Question: I came across this UI in the Geico app. How is this "grouped" UITextField style achieved (Street, City, State)? Is it just done by explicitly restyling 3 UITextField elements or is there a control I am missing to handle this?

Note: I am using MonoTouch.
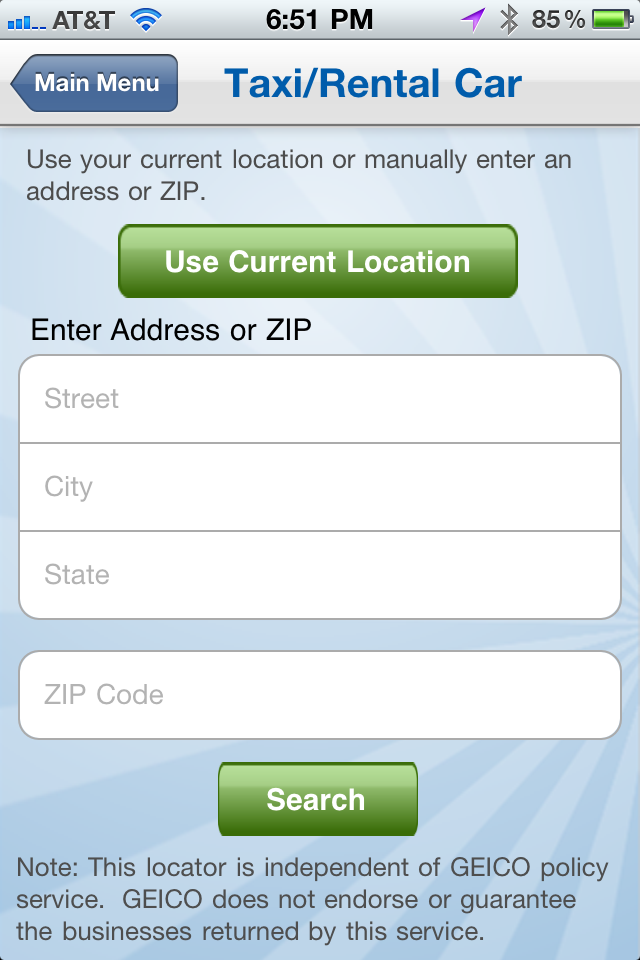
Answer: I think its done using the UITableView element.